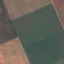
Land use / land cover class: AnnualCrop